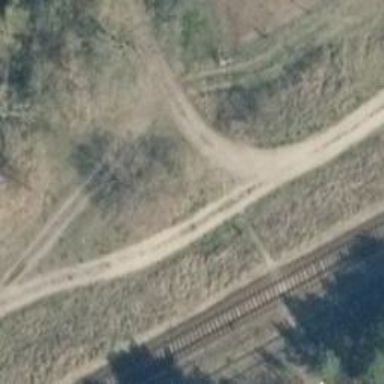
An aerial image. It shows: Dirt track of grade 2.